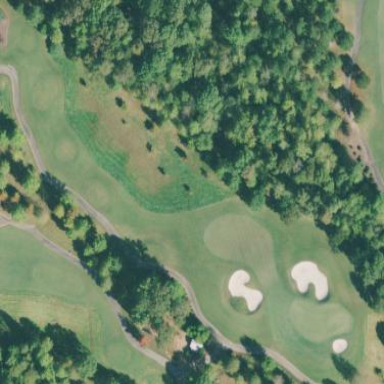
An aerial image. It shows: Rough area on grassy golf course.